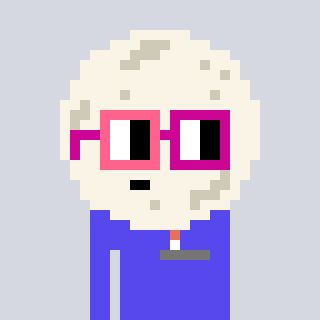
a pixel art character with square pink and red glasses, a moon-shaped head and a computerblue-colored body on a cool background